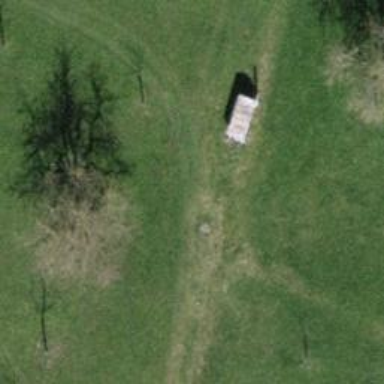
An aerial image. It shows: Path covered with grass.